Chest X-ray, PA view. Patient: 48 years old, sex F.
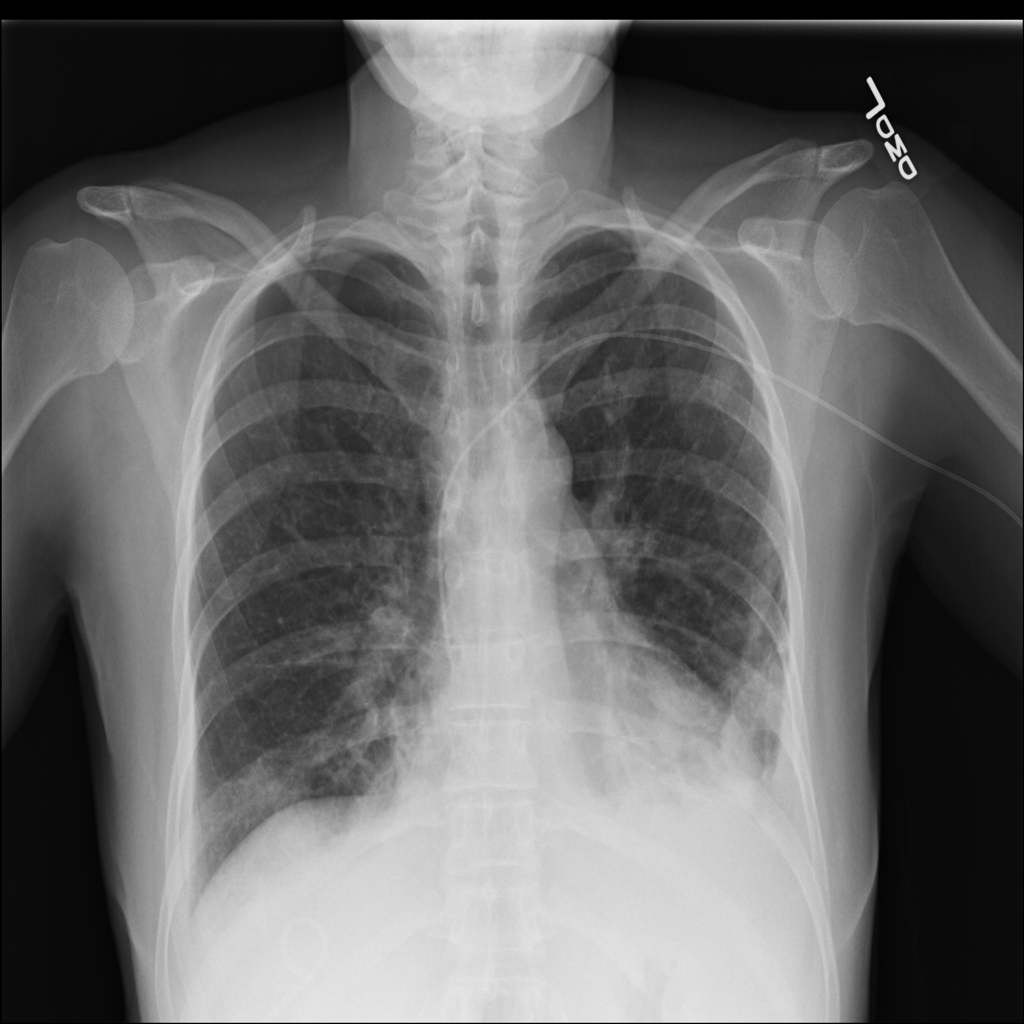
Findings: Pneumothorax